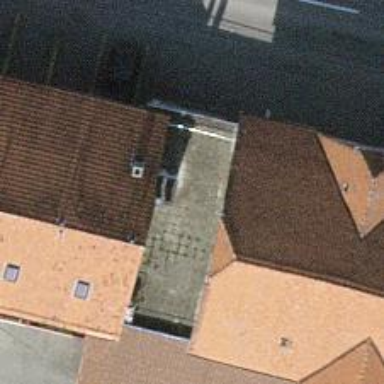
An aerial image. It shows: Restaurant.